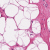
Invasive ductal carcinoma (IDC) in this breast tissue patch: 0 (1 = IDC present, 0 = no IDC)